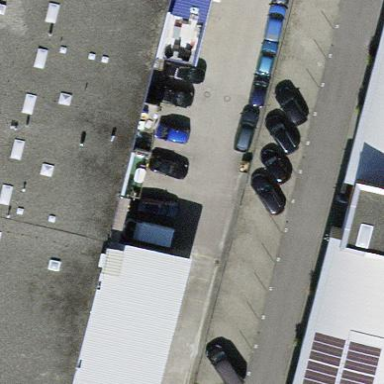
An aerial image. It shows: Industrial building.